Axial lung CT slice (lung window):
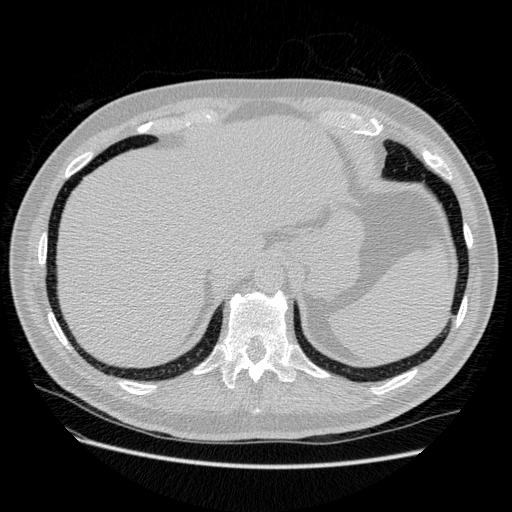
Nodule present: no